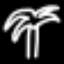
Label: palm tree